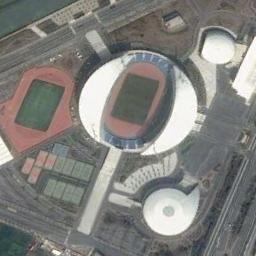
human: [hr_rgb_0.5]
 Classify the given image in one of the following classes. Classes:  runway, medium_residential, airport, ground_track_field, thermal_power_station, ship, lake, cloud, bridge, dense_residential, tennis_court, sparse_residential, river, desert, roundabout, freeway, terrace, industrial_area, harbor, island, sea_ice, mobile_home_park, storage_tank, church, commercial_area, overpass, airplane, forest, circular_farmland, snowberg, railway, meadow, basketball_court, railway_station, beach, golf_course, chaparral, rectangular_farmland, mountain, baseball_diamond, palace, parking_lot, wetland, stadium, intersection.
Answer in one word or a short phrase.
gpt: stadium